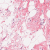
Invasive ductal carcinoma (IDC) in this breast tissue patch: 1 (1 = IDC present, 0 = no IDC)